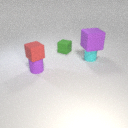
small red rubber cube to the left of large purple rubber cube